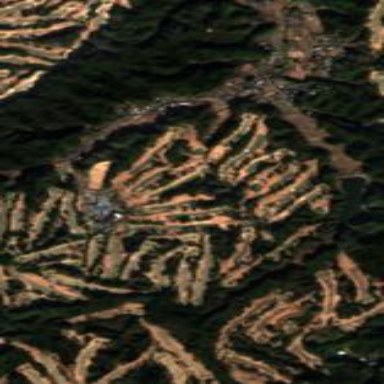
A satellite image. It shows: Golf course.